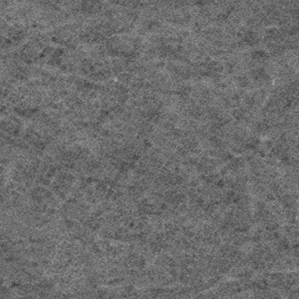
Label: frost